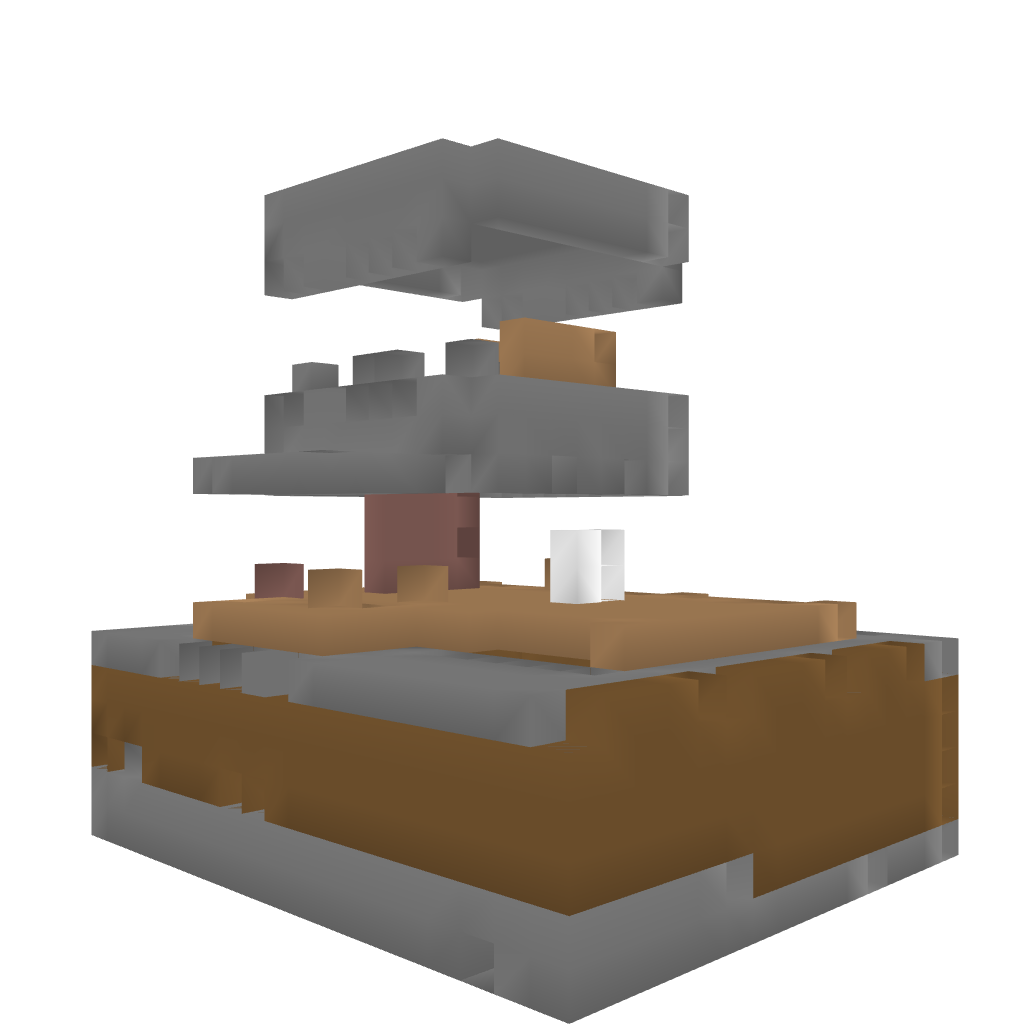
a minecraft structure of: Simple Modern Home bad low quality